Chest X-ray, PA view. Patient: 17 years old, sex F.
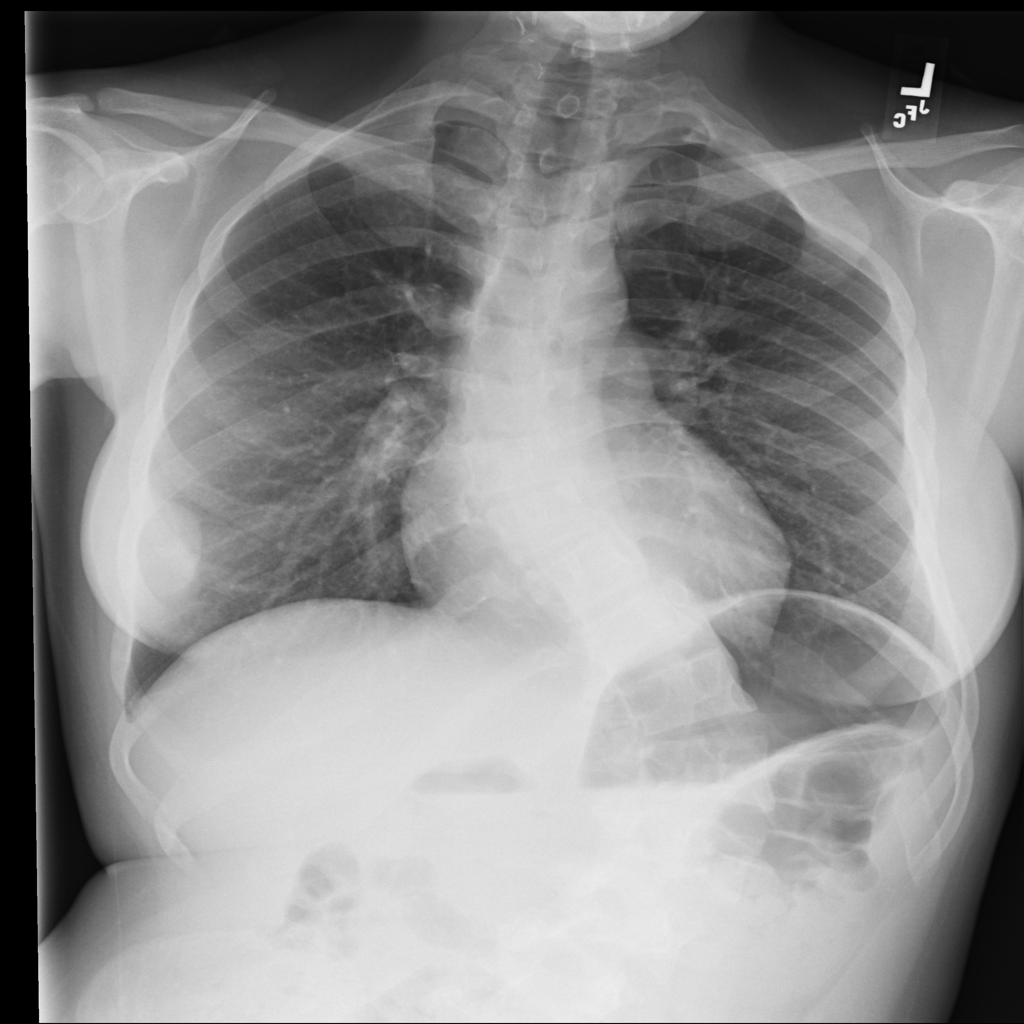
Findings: Mass